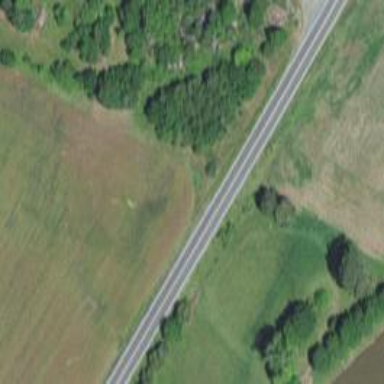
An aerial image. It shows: Tertiary road.